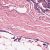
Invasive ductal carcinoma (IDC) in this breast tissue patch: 0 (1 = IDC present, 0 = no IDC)